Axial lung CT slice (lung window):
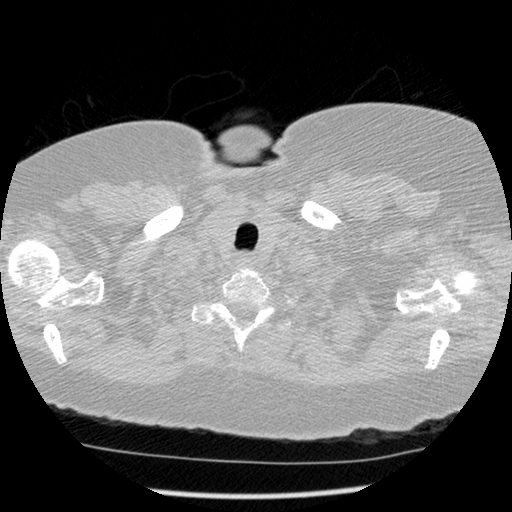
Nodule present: no